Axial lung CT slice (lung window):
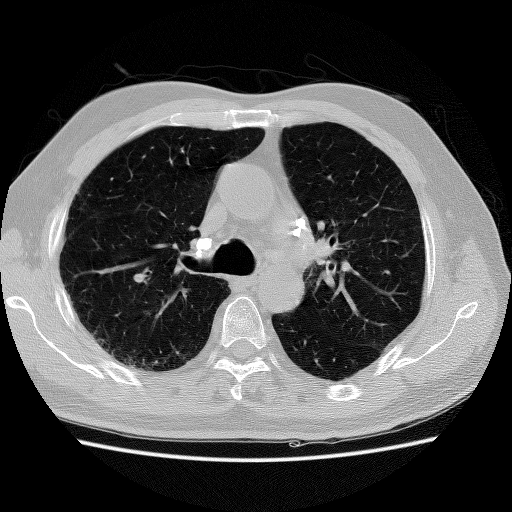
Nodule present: no